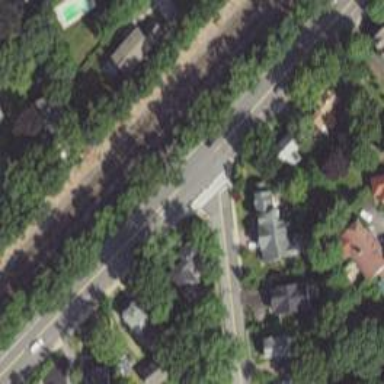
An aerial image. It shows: Marked crossing on footway.